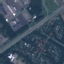
Label: Highway